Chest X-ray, PA view. Patient: 57 years old, sex F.
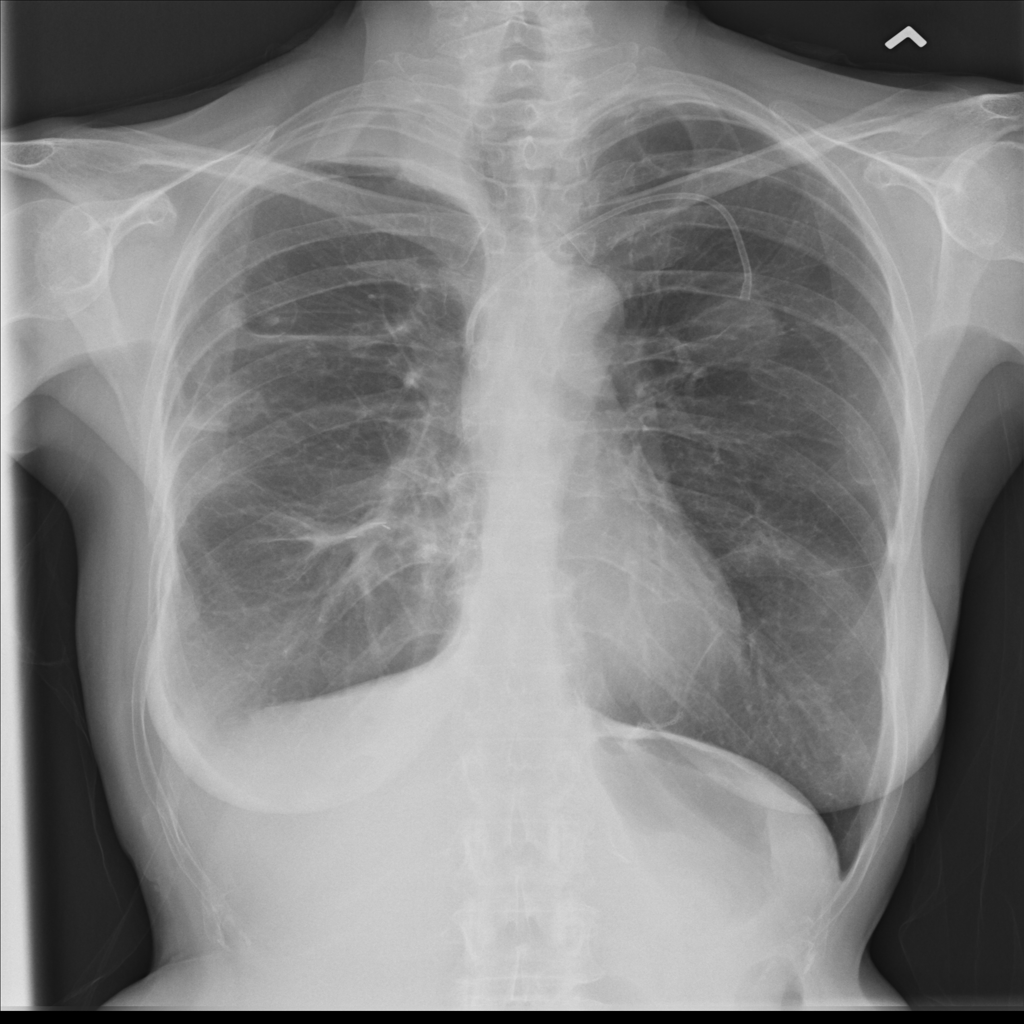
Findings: No Finding